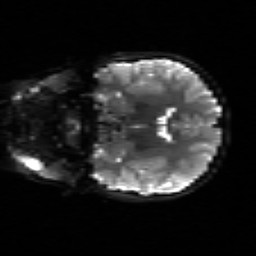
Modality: sbref
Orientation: coronal
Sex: male
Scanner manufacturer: siemens
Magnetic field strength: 3 T
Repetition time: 5 s
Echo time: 0.071 s